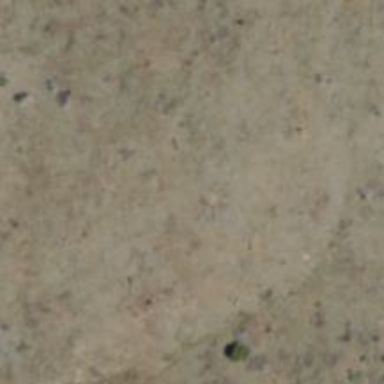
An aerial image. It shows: Patch of scrub vegetation.